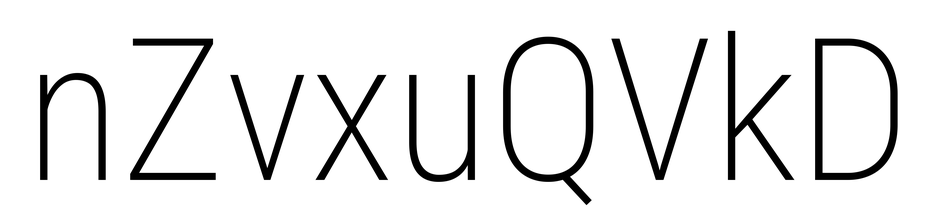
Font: Roboto_Condensed_ExtraLight